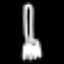
Label: fork